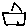
Label: house